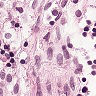
Metastatic tissue present: no